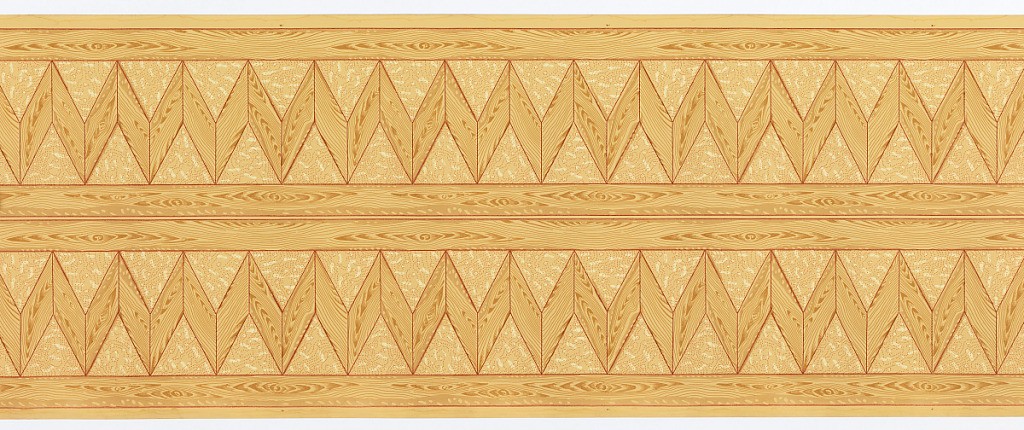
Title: Floor paper
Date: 1875–1906
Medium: Machine-printed on paper
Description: Printed two across, wood grain design similating parquet floor, in zig-zag pattern.